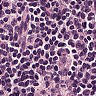
Metastatic tissue present: no